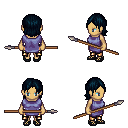
a pixel art fantasy rpg character, female body template, human, tanned skin, chain tabard jacket, gold greaves, raven long bangs hairstyle, ghillies, spear, four views (front, back, left, right), 2x2 character sprite sheet, small pixel art, hard edges, no anti-aliasing